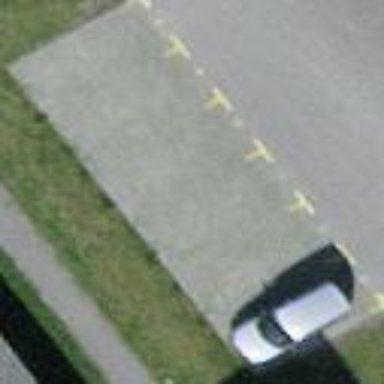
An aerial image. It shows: Street-side parking area.